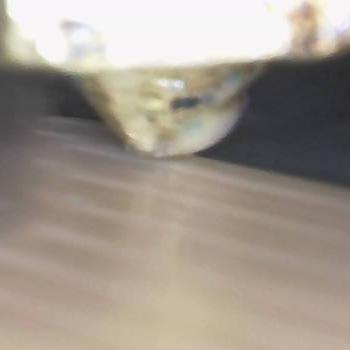
Flow rate: 100%